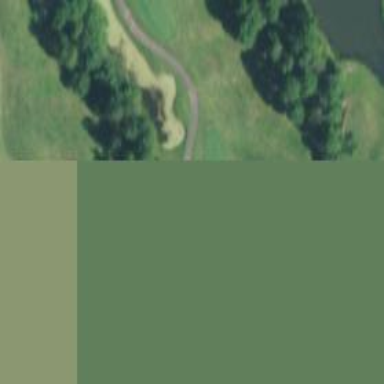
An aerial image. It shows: Golf tee.